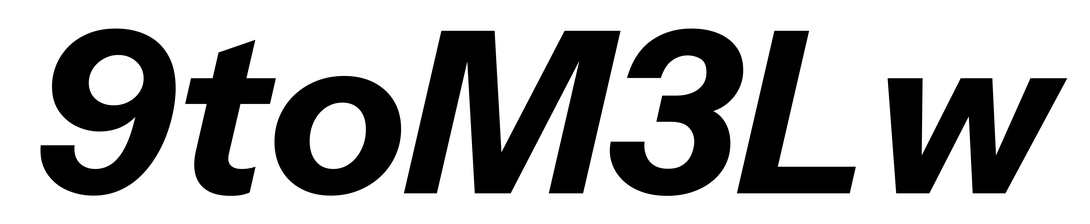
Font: InstrumentSans-Italic_Bold_Italic